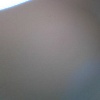
Label: space